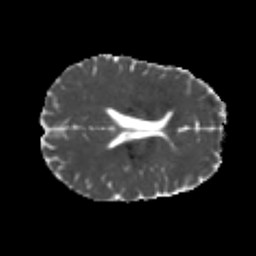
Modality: MD
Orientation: axial
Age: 25
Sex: male
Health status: healthy
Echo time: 0.074 s